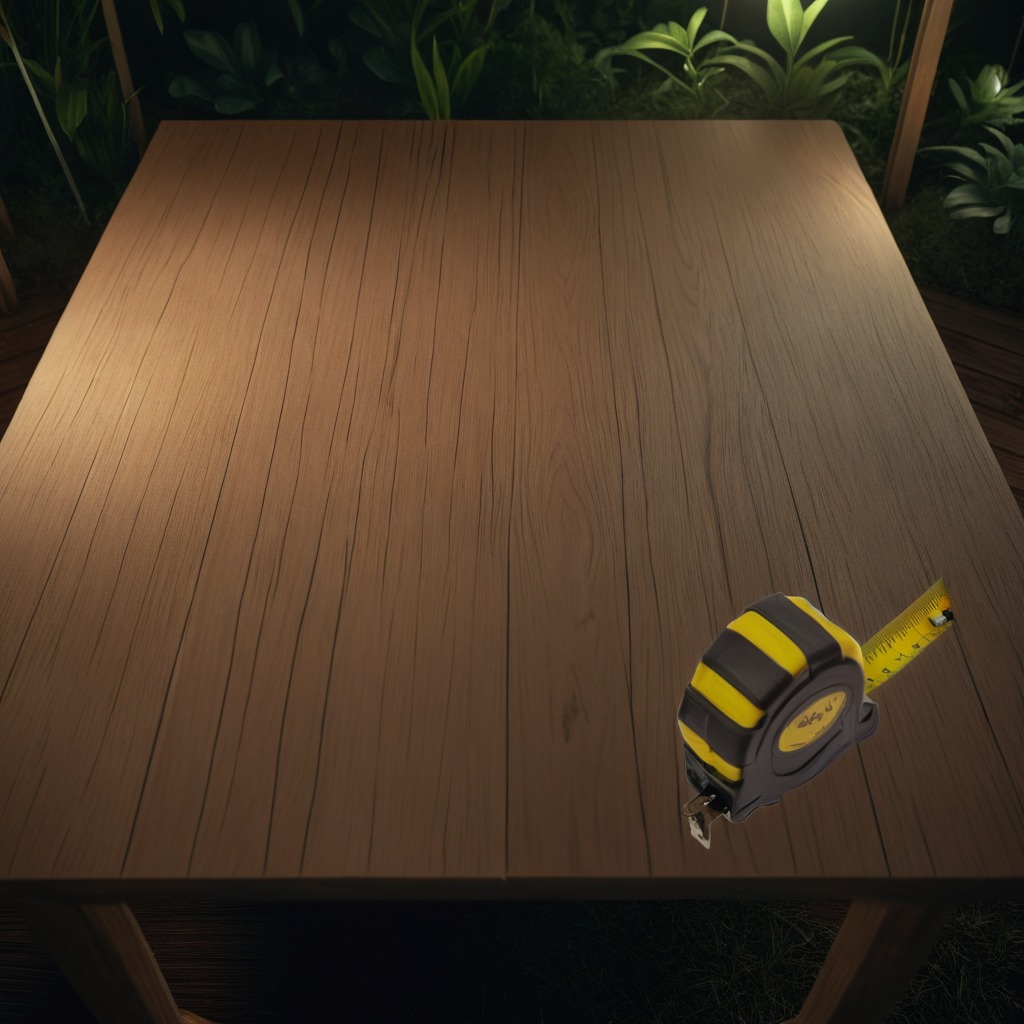
A measuring tape is lying on a wooden table inside a jungle field workshop tent at night dim ambient light soft shadows worn but